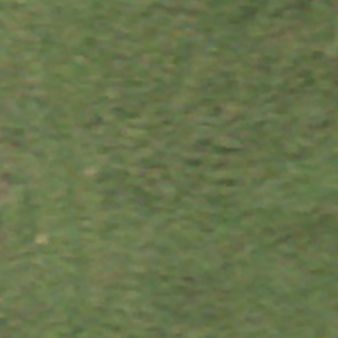
Label: other